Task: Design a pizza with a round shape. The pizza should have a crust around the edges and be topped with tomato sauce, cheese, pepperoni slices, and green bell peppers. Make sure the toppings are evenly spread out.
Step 448:
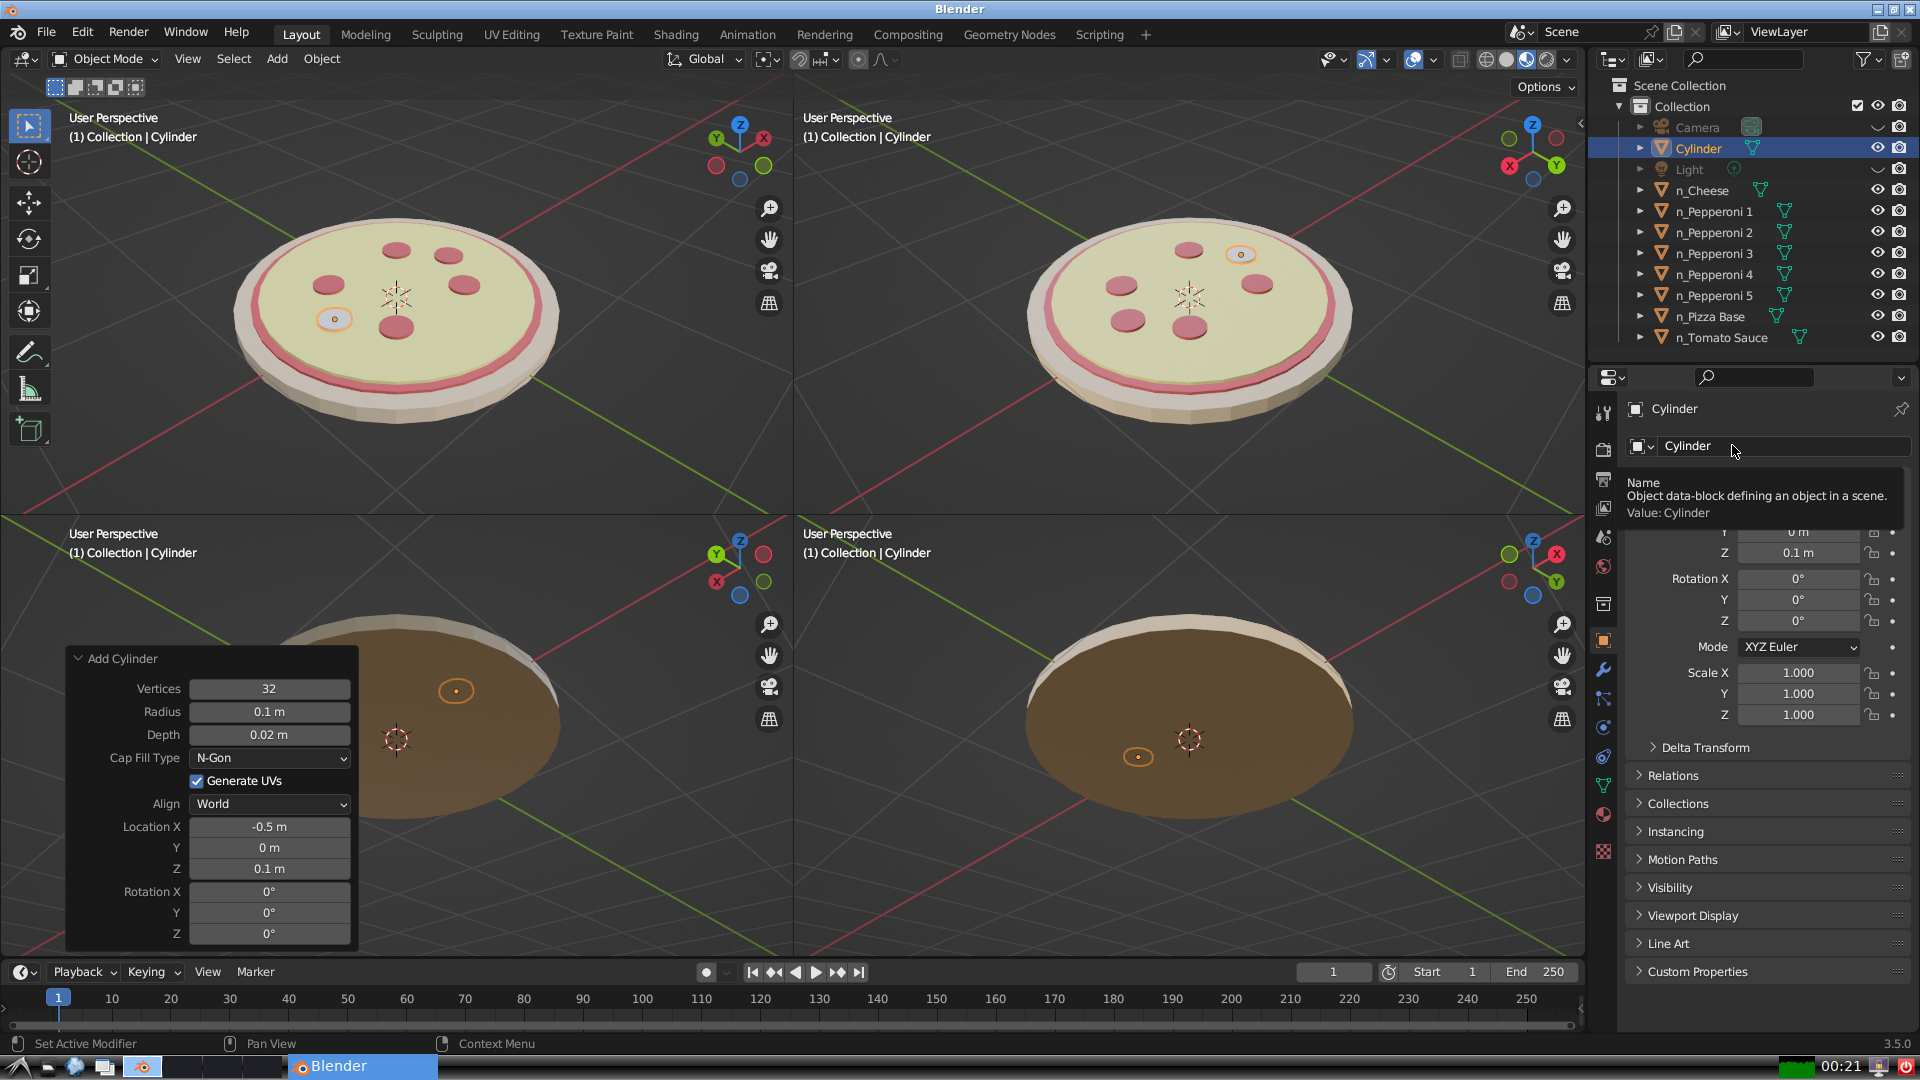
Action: click: no